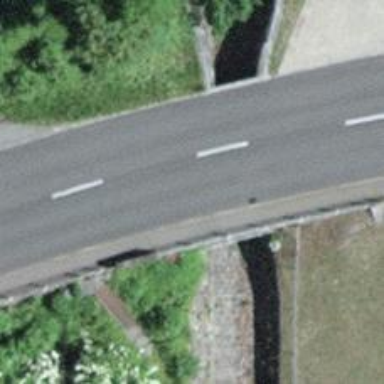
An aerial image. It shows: Primary highway crossing over bridge.